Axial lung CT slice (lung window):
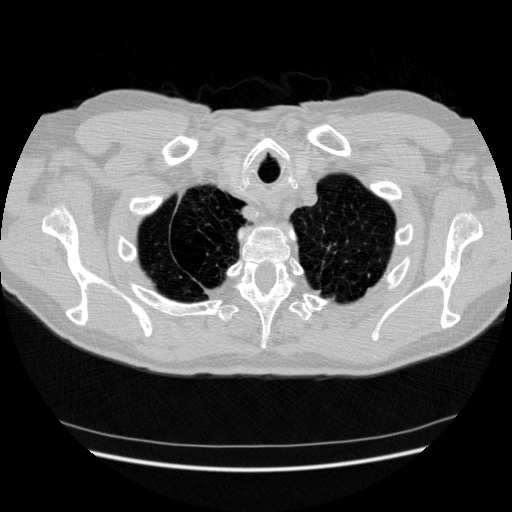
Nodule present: no